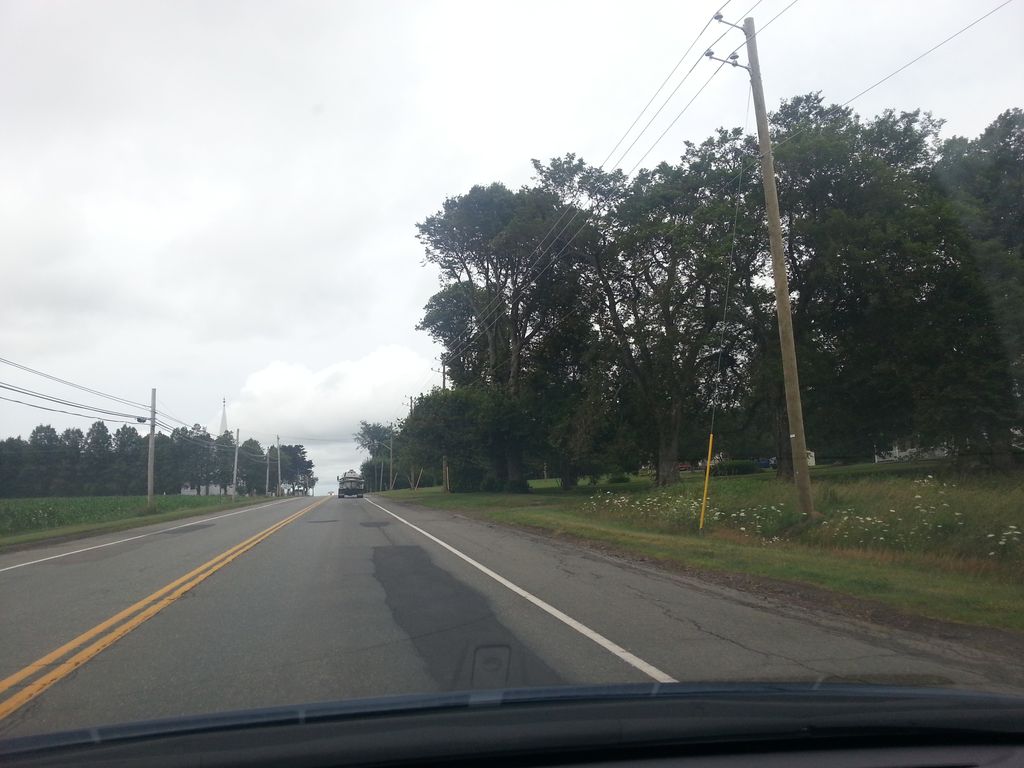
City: charlottetown